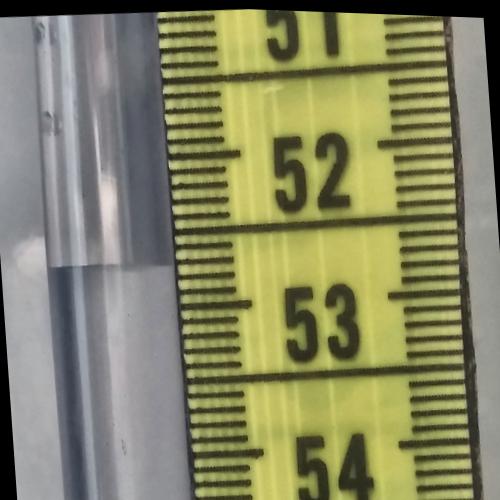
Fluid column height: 52.7 cm